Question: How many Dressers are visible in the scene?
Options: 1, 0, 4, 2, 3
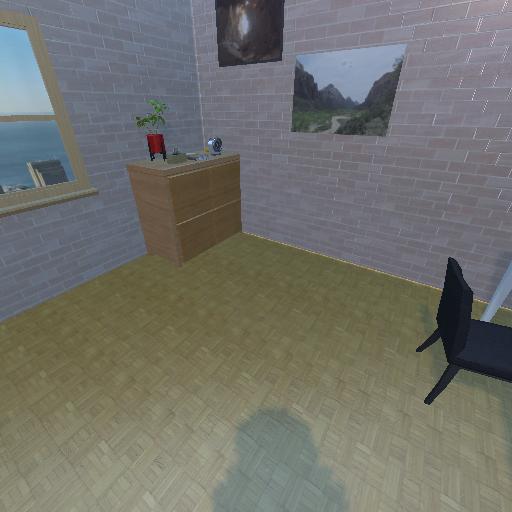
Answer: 1